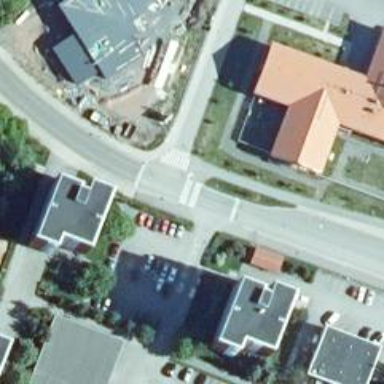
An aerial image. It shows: Asphalt cycleway with crossing.